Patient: sex M, age 35
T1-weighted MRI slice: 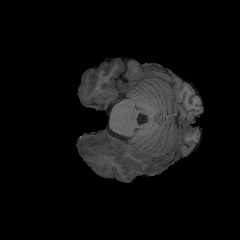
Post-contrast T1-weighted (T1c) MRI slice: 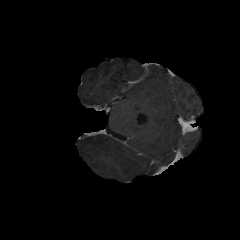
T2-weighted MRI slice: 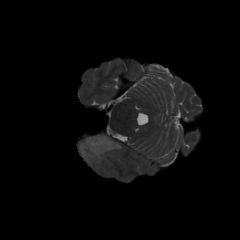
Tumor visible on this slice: yes
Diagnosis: Astrocytoma, IDH-mutant
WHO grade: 4